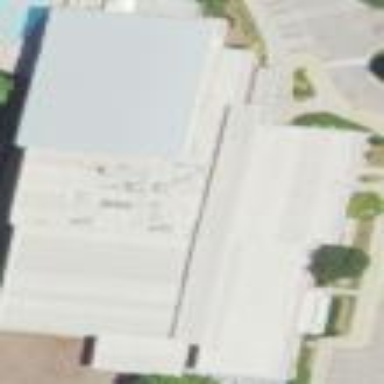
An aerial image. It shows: Commercial building.